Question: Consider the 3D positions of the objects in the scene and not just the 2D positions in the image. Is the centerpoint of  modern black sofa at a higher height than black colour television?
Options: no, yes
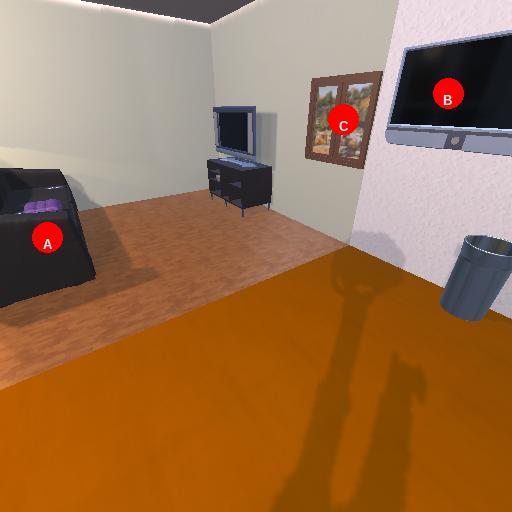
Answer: no